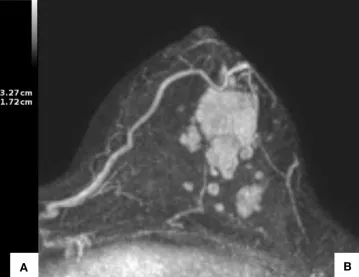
Pretreatment imaging evaluation. Ultrasonography showed an irregular hypoechoic mass at the 4-o'clock position, 1 cm from the nipple, measuring 3.9 x 3.3 cm. Multiple enhanced nodules (1.4 cm in the longest diameter) were observed, and the total extent measured 5.8 cm (B).
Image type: radiology (ct)